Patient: sex F, age 61
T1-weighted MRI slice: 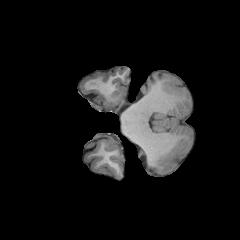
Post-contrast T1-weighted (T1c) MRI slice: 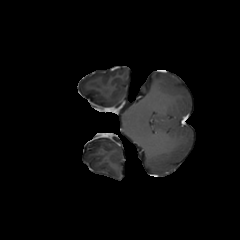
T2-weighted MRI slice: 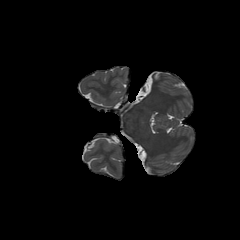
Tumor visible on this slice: no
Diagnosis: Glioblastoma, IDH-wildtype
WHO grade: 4